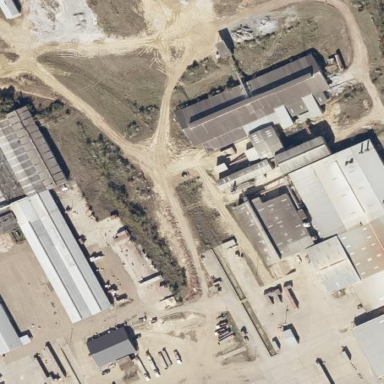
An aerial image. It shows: Industrial area.